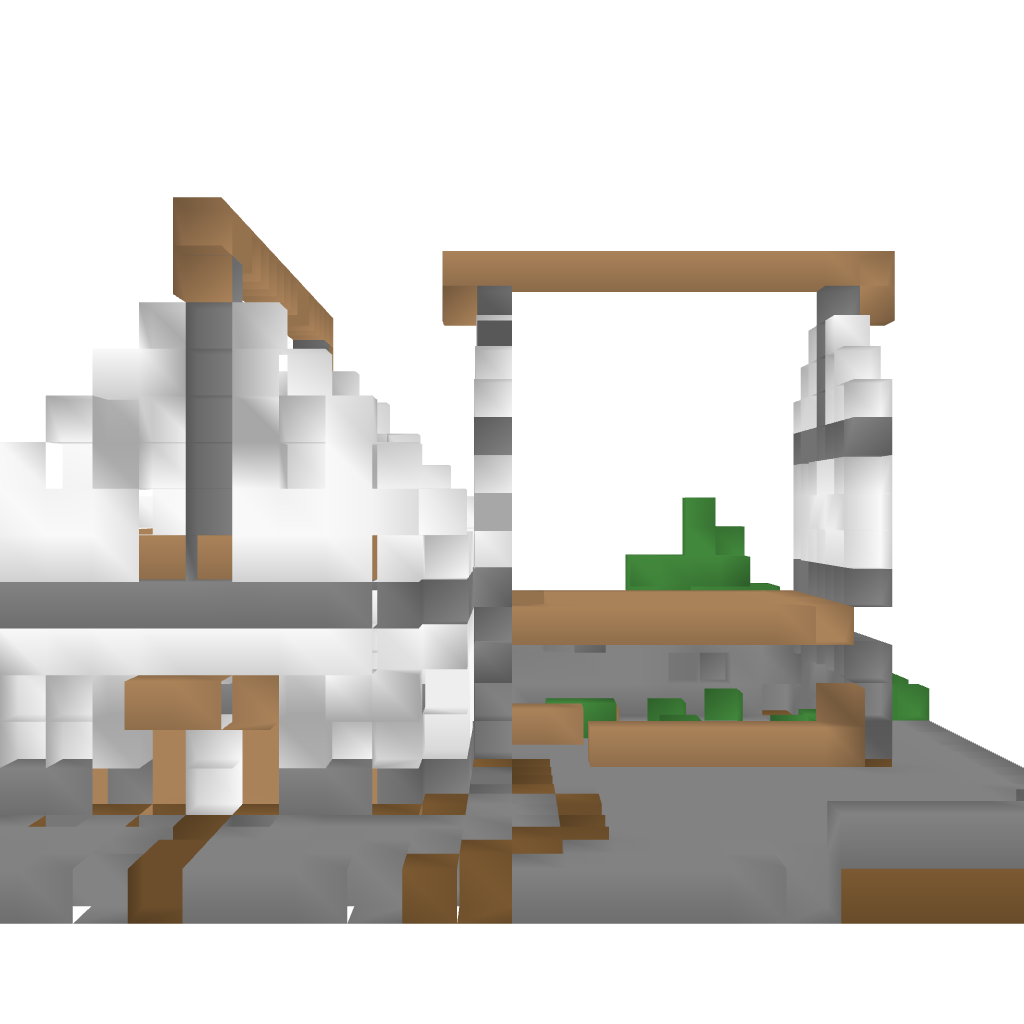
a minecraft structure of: Tudor Style House with Hayloft and Stables bad low quality